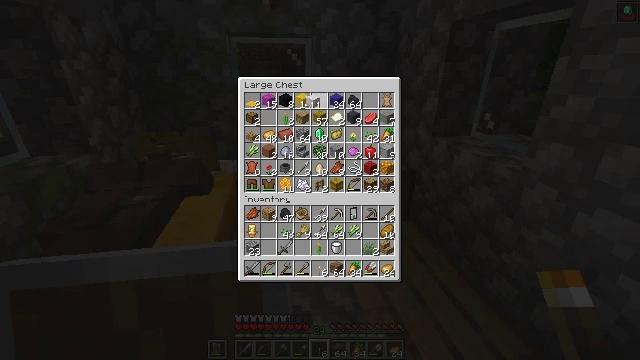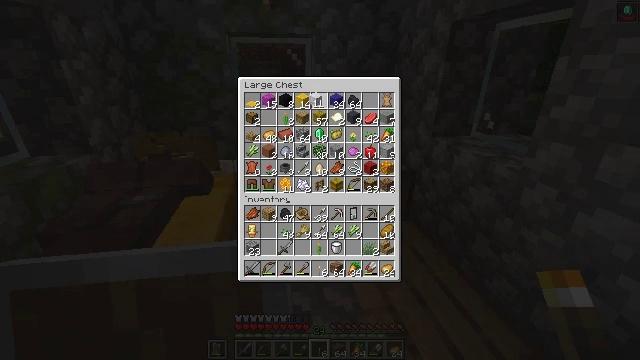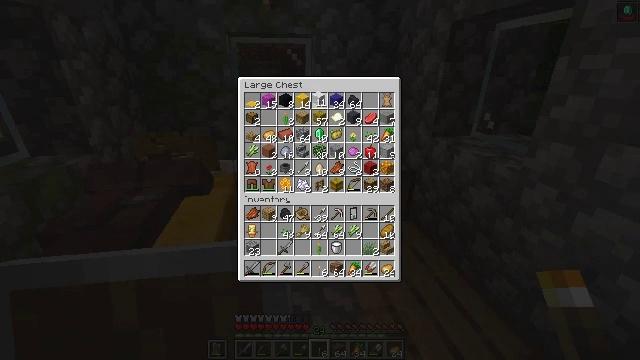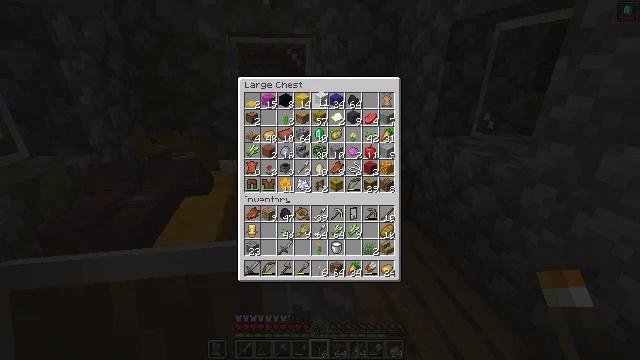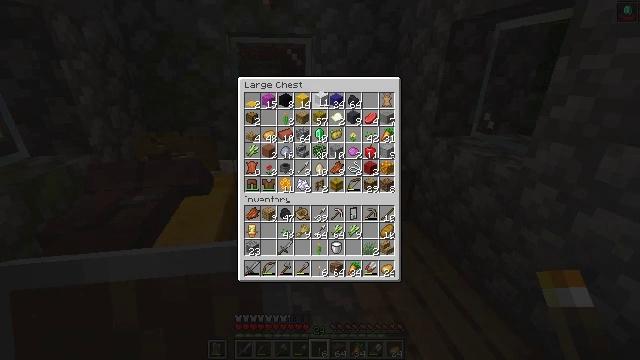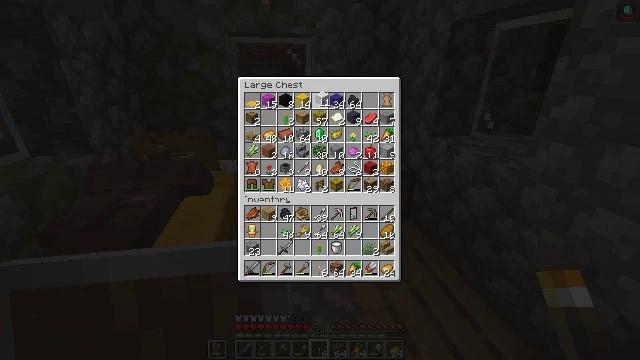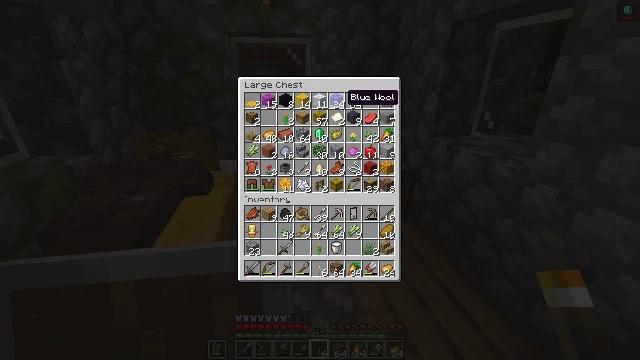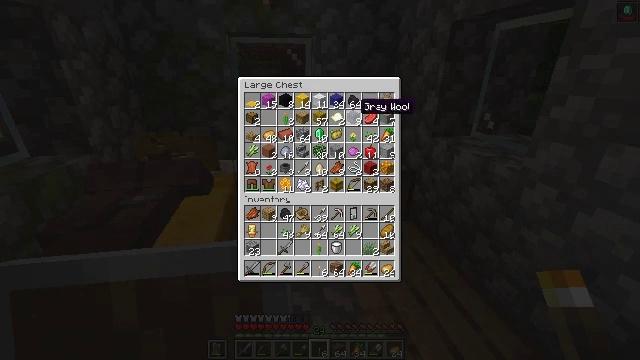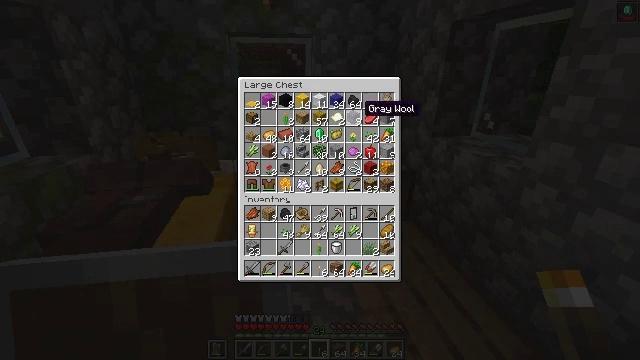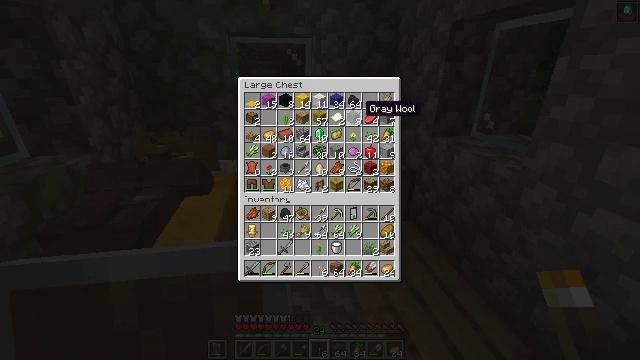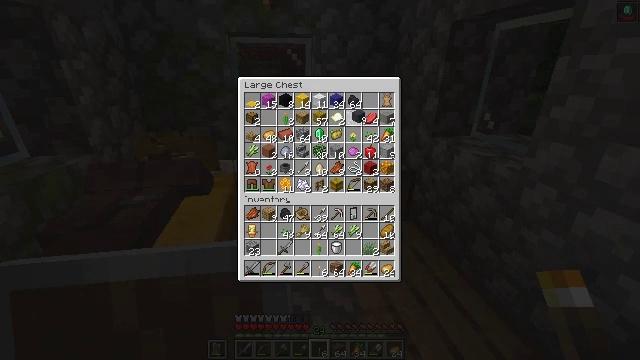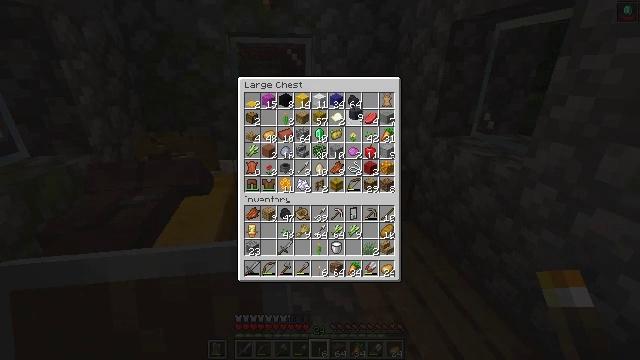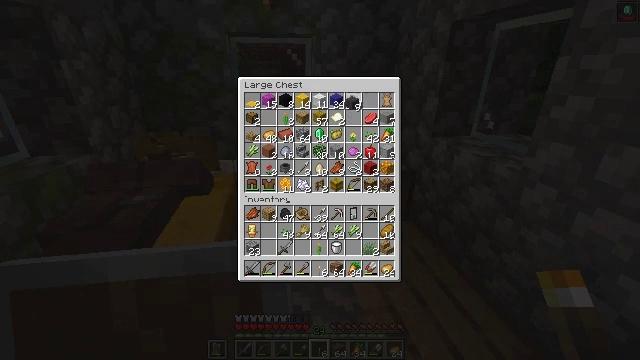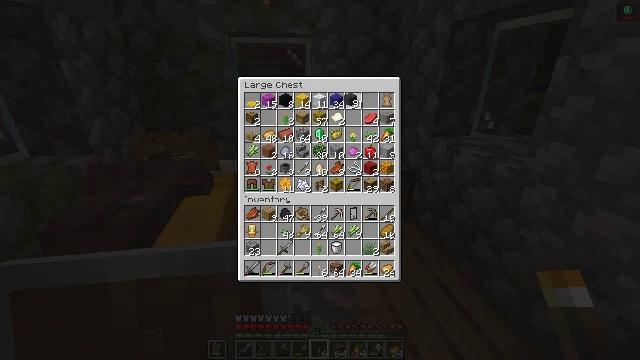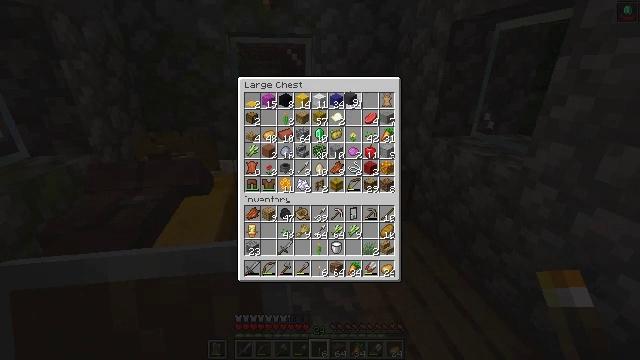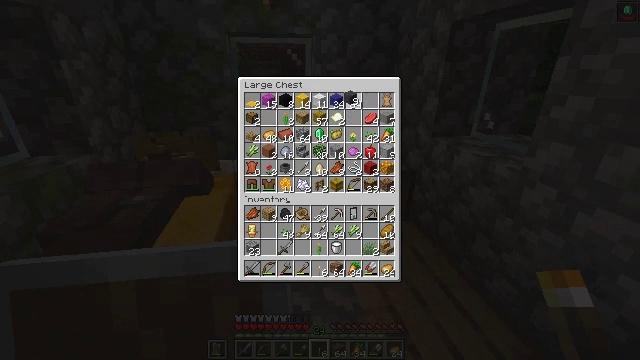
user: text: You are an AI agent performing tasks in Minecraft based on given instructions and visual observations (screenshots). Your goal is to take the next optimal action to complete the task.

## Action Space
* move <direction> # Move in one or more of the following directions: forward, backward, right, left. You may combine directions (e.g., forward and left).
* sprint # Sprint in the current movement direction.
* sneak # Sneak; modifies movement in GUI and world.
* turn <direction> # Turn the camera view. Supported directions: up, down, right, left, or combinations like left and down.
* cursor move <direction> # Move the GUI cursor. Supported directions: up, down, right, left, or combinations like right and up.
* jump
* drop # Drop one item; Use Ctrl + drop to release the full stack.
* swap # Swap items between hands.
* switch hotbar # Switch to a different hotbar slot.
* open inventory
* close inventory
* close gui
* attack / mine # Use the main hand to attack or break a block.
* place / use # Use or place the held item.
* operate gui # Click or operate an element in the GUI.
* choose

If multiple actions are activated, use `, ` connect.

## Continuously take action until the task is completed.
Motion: motion action
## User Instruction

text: Mix red and yellow dye to craft orange dye.
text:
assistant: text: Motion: no_op
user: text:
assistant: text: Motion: no_op
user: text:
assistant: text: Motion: no_op
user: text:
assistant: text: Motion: attack / mine
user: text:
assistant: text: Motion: attack / mine
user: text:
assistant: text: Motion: turn right and down
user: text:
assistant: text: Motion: turn right and down
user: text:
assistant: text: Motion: no_op
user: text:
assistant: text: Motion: no_op
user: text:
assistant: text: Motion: attack / mine
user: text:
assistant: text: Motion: attack / mine
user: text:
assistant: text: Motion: turn up
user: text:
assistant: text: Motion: no_op
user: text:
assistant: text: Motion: no_op
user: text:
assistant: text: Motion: no_op
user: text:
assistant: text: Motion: attack / mine
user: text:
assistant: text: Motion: attack / mine
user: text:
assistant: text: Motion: turn down
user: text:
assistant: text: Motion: no_op
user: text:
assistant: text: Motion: no_op
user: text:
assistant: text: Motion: attack / mine
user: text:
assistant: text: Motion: no_op
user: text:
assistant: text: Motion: no_op
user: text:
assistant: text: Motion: no_op
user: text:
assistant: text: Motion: turn right
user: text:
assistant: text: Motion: turn right
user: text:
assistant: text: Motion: turn right
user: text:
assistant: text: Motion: turn right
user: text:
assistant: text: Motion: no_op
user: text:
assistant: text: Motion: no_op